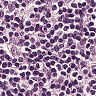
Metastatic tissue present: no